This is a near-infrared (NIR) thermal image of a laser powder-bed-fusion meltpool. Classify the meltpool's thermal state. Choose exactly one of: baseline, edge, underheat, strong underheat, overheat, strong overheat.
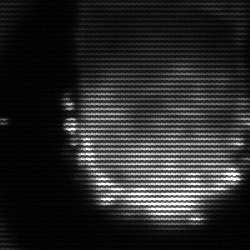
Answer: baseline